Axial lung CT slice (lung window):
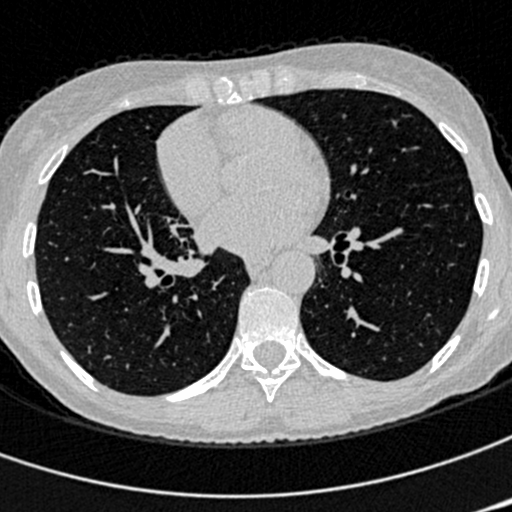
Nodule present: no